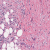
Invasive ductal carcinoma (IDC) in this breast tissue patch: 1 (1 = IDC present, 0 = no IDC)